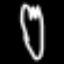
Label: fork